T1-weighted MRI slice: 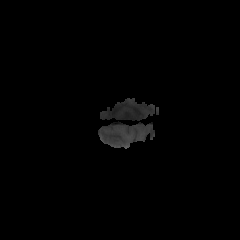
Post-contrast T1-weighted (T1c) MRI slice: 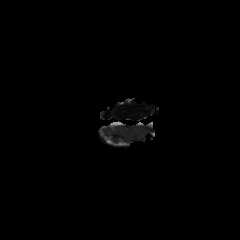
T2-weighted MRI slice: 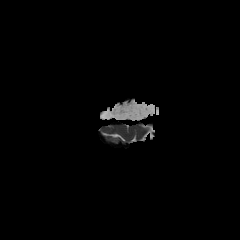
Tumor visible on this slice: no